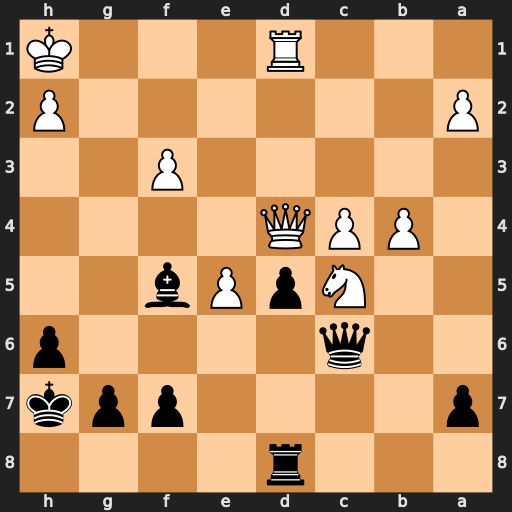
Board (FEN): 3r4/p4ppk/2q4p/2NpPb2/1PPQ4/5P2/P6P/3R3K
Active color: b
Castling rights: -
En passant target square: -
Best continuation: dxc4 Qxd8 Qxf3+